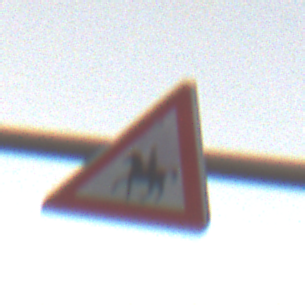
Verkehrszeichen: ReiterRechts
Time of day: SunriseSunset
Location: Outdoor (RoadRail)
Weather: PartlyCloudy
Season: NotSpecified
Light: Natural